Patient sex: M
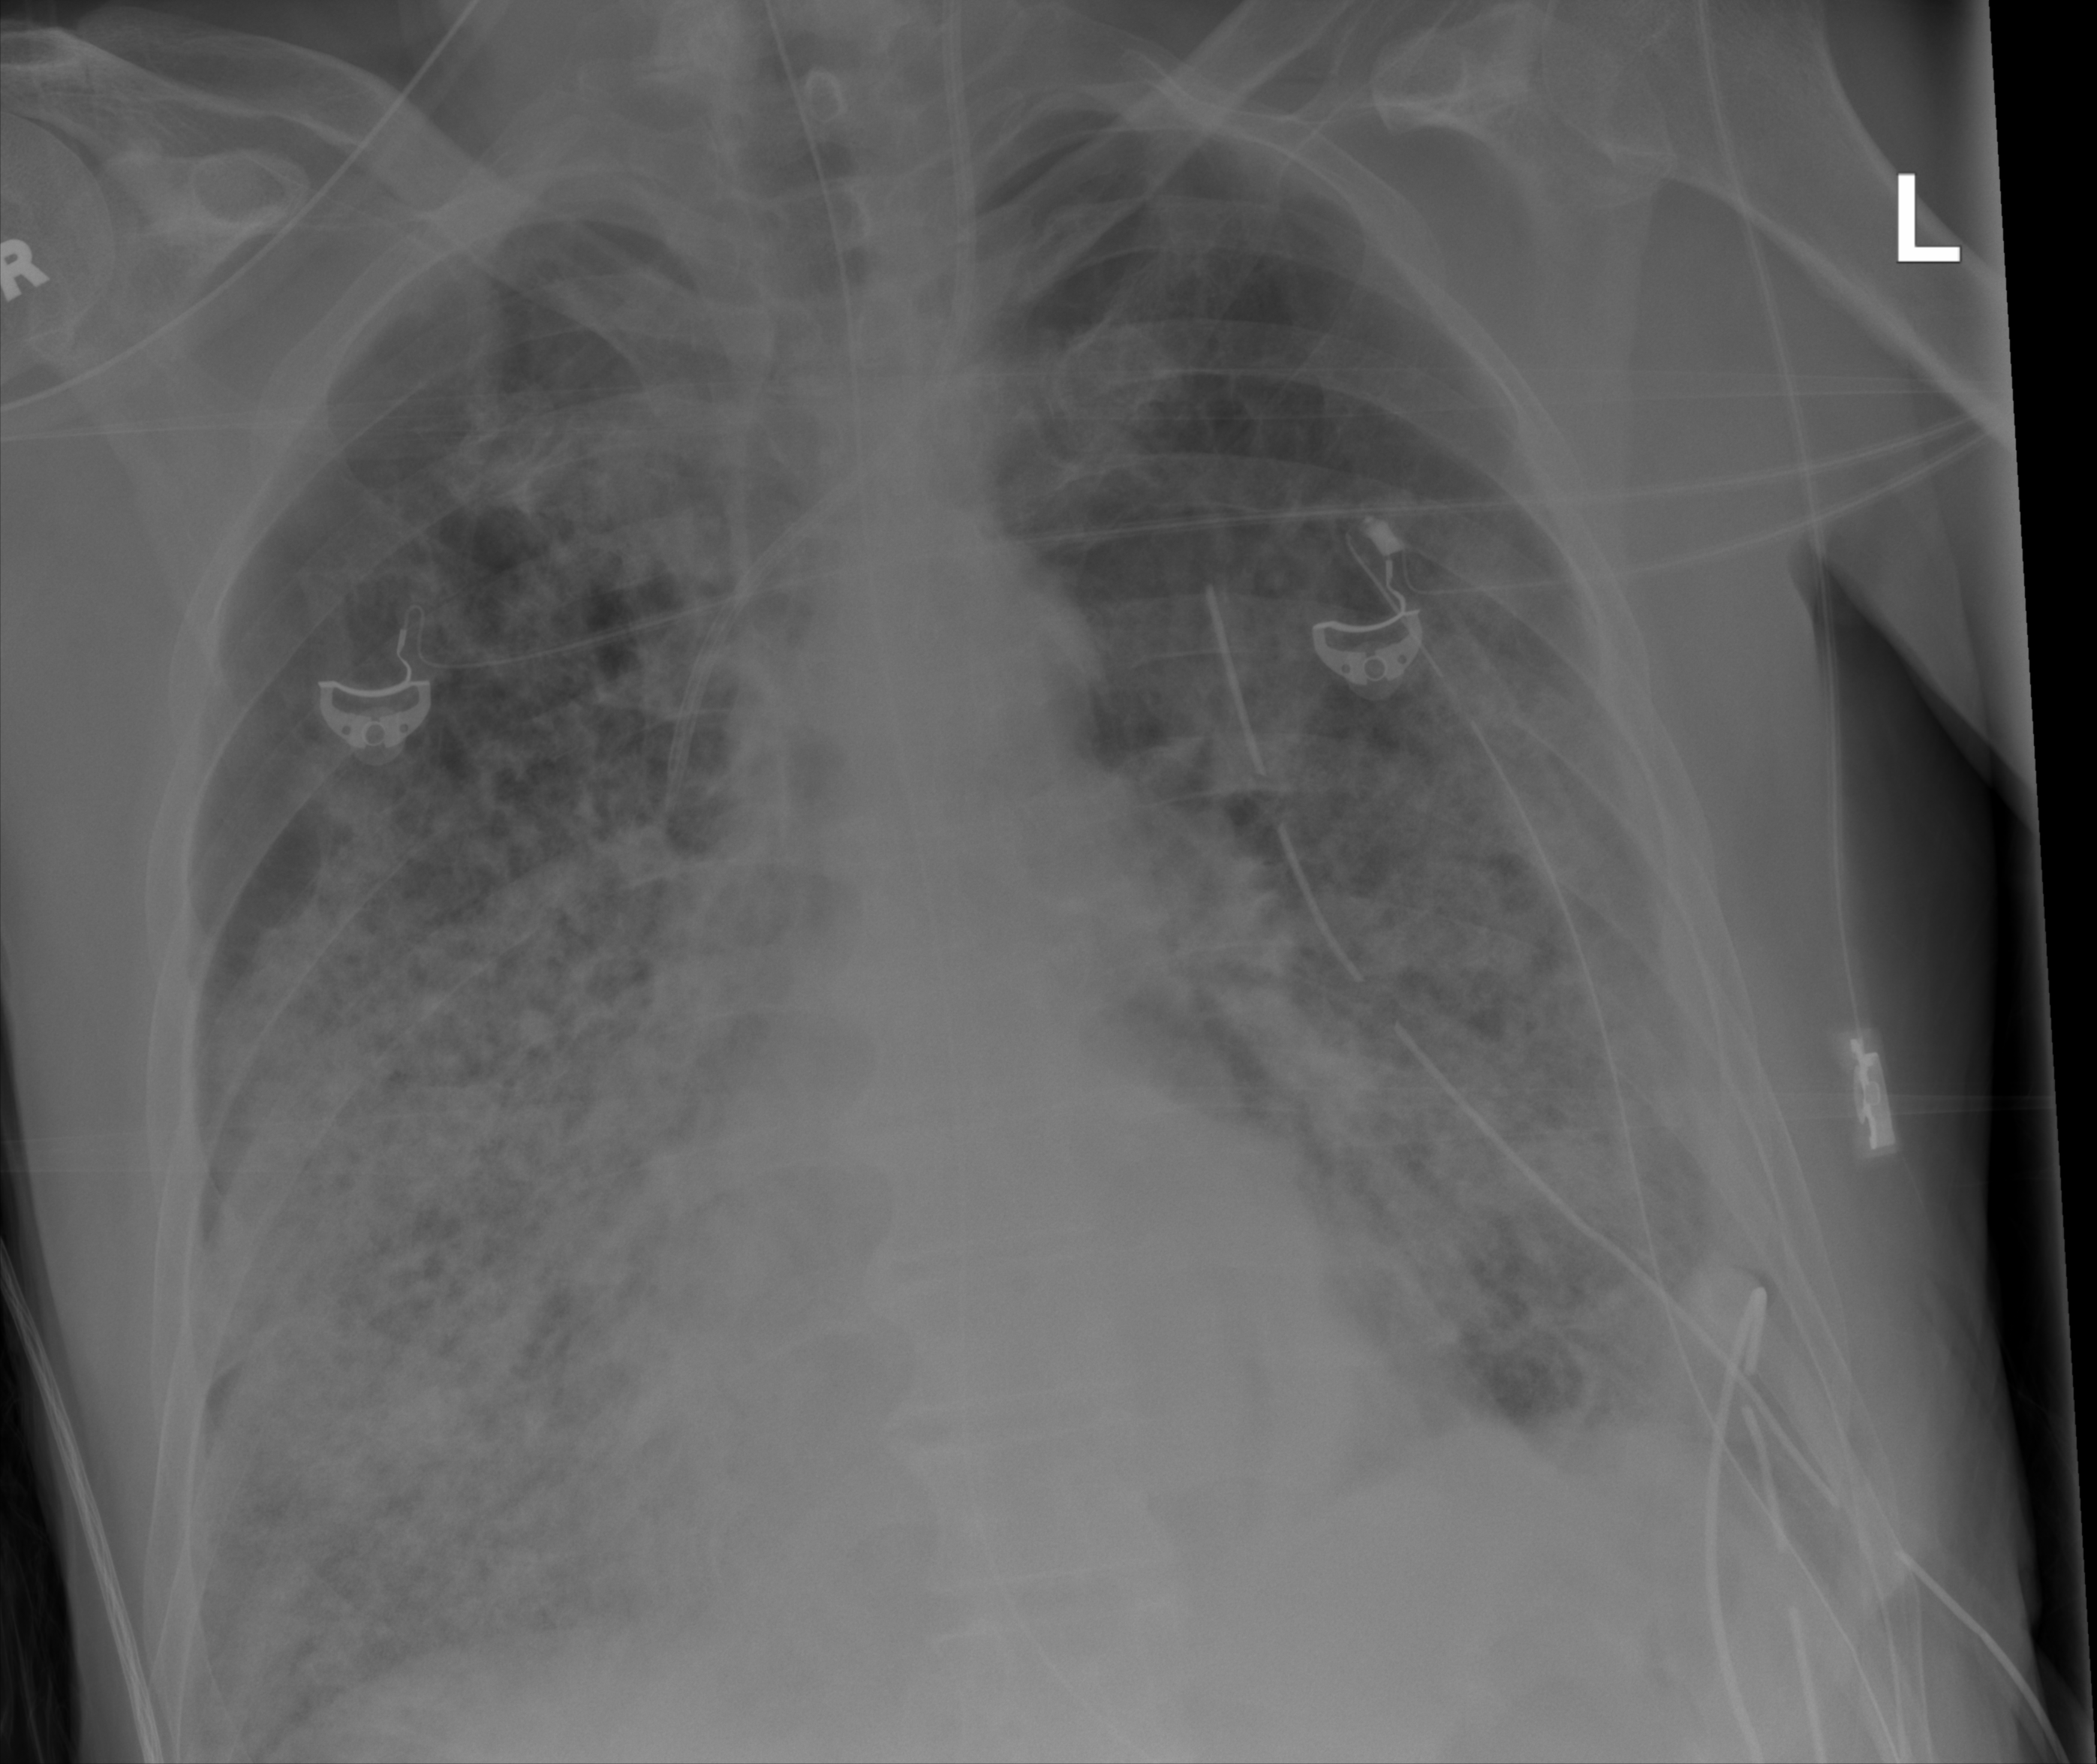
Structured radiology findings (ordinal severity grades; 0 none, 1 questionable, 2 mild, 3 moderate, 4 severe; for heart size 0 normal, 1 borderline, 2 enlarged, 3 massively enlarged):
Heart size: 0
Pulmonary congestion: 0
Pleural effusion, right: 0
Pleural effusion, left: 2
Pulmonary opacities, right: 3
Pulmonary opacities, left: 2
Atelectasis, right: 0
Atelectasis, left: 2